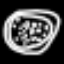
Label: hourglass